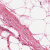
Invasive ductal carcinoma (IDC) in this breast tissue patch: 0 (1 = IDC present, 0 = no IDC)